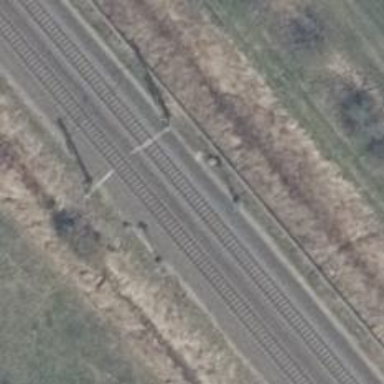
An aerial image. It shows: Railway signal.